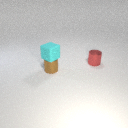
small red metal cylinder to the right of small brown metal cylinder